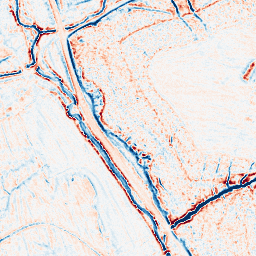
Category: edge_preserving
Decomposition family: bilateral
Decomposition parameters: d: 9
sigma_color: 50
sigma_space: 150
Upsampling method: bicubic_3x
Upsampling parameters: scale: 3
Upsampling scale: 3